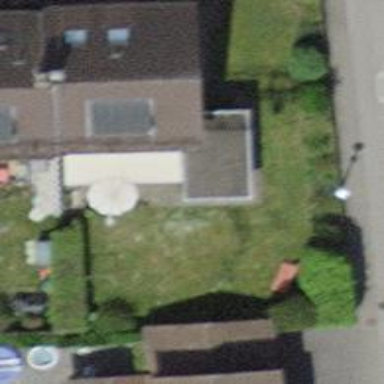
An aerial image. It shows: Terrace building with gabled roof.